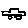
Label: car